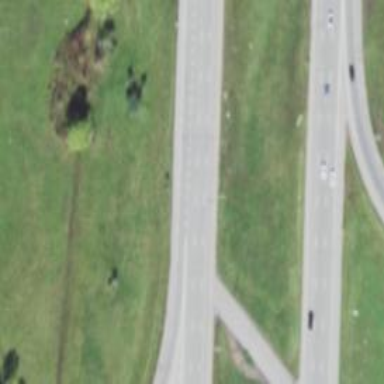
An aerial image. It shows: Motorway junction.